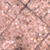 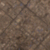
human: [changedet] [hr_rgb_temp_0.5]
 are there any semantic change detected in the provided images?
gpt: New road appears in the area.